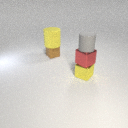
large yellow rubber cylinder to the left of small red metal cube